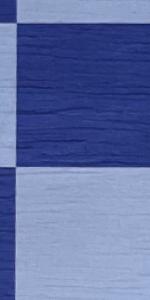
Label: Empty